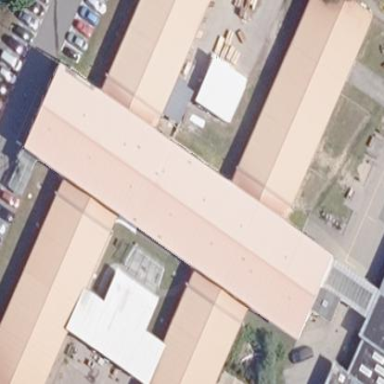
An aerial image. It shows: Government building with gabled roof.